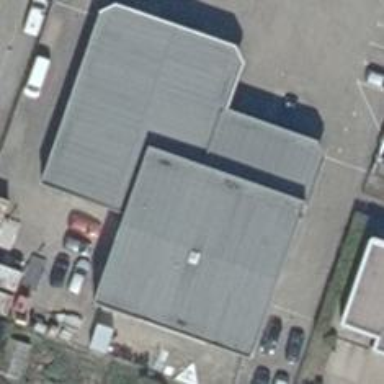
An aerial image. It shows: Car repair shop.